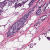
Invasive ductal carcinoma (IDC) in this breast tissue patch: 0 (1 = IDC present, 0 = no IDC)